This time-domain trace was recorded on a rotor test rig. What is the most likely rotor condition (normal, misalignment, unbalance, looseness)?
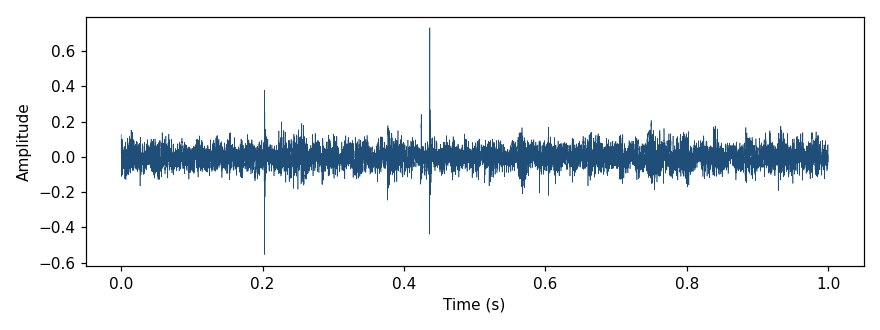
Answer: misalignment